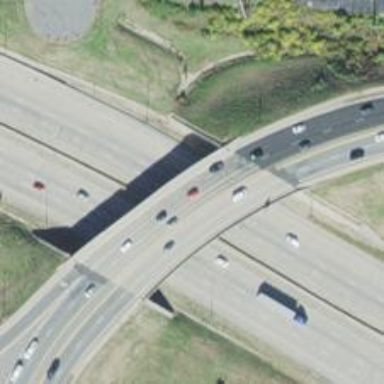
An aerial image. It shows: Secondary road crossing over beam bridge.